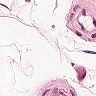
Metastatic tissue present: no